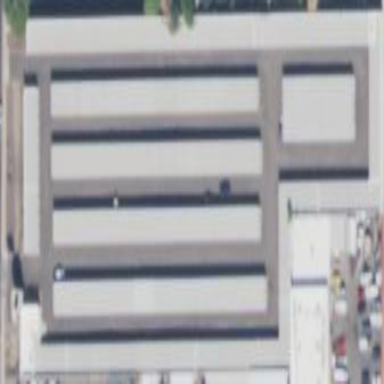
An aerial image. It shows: Storage rental shop.